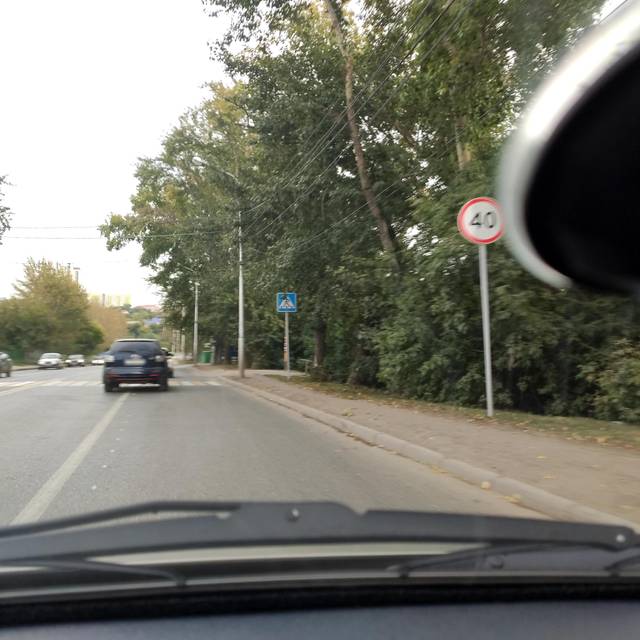
Region: Russia
Coordinates: 54.744, 55.923